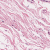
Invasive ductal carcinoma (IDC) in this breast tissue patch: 0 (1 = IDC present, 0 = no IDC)